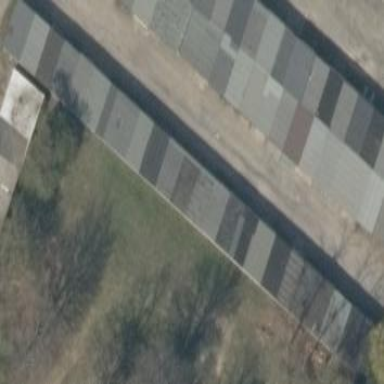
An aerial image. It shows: Group of garages.